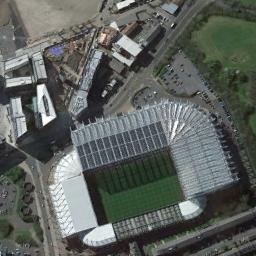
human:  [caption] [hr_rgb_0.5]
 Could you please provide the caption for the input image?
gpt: There are many buildings of different shapes around the stadium .

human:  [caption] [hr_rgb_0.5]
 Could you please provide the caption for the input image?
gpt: In the middle of this stadium is a green base . Many cars were parked on one side of the stadium .

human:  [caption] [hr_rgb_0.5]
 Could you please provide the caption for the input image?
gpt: The stadium with pitched roof is next to some buildings and grass .

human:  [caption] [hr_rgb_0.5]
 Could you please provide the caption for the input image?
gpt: Next to the glass-covered stadium are lawns, Buildings and stadiums .

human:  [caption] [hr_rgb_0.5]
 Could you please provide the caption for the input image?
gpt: There are some buildings and a meadow beside the stadium .